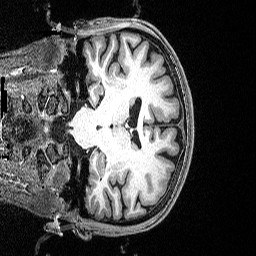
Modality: T1w
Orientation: coronal
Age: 22
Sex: female
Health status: healthy
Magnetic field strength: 3 T
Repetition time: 2.53 s
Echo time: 0.00331 s